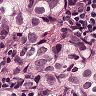
Metastatic tissue present: yes